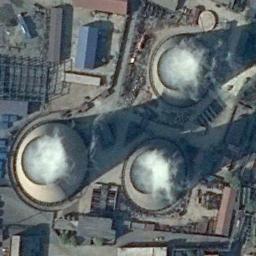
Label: thermal_power_station